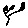
Label: hexagon